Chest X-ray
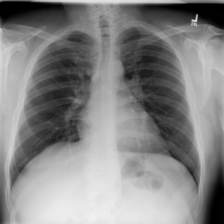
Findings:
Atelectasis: negative
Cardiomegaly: negative
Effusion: negative
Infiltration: negative
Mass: negative
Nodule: negative
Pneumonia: negative
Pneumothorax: negative
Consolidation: negative
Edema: negative
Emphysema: negative
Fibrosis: negative
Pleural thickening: negative
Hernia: negative